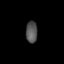
Tissue: lung
Cell type: Others
Senescence score: 0.2105
Nuclear area (px): 242
Mean DAPI intensity: 84.136